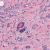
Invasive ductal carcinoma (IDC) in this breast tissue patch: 1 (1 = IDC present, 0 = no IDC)